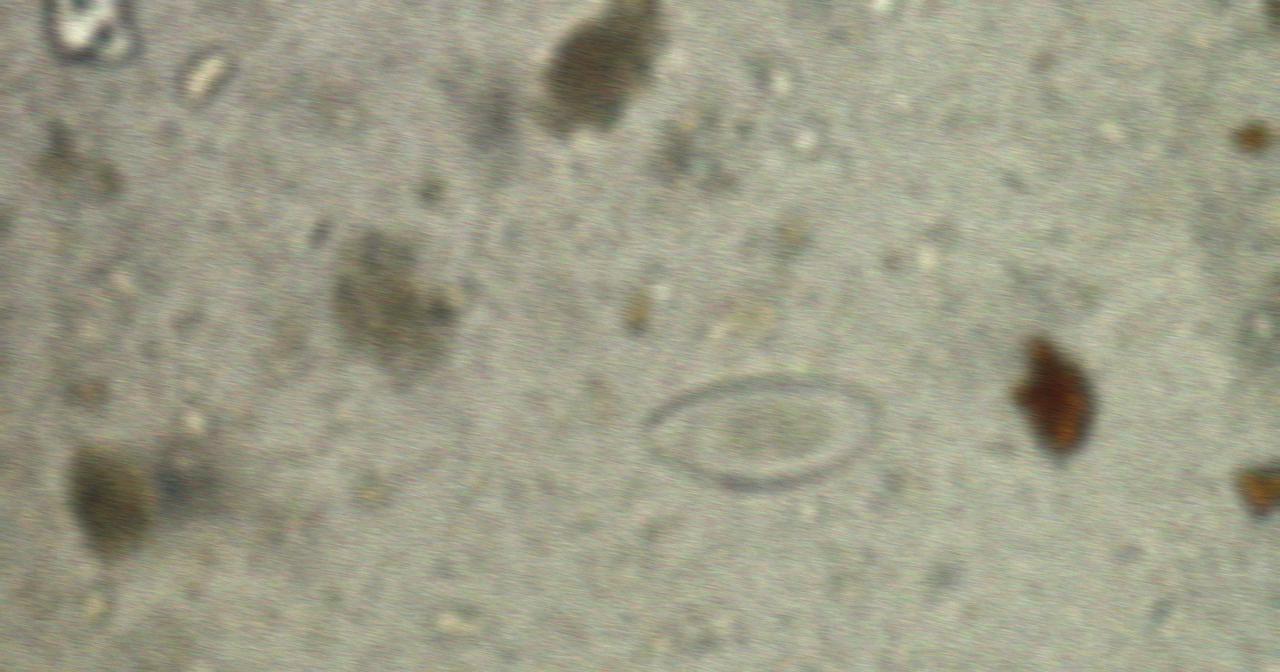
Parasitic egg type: Enterobius vermicularis